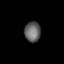
Tissue: lung
Cell type: Others
Senescence score: 0.1975
Nuclear area (px): 318
Mean DAPI intensity: 99.774